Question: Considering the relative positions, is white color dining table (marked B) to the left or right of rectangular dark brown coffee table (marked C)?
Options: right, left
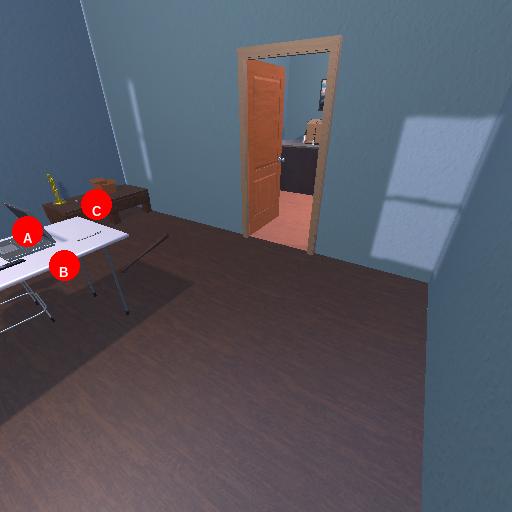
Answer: right